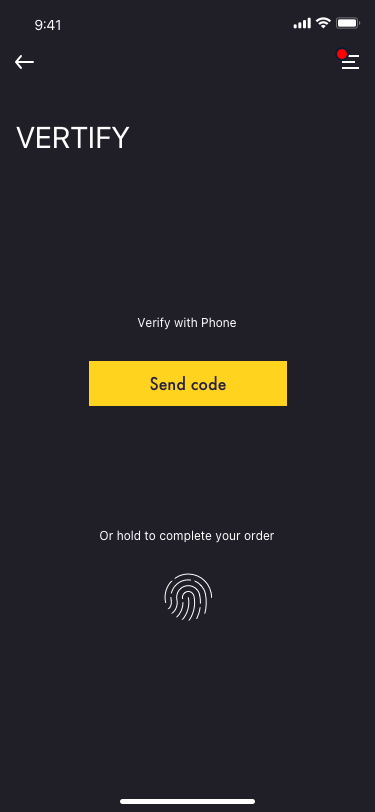
Text in this UI design:
Vertify
9:41
Or hold to complete your order
Verify with Phone
Send code